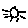
Label: sun